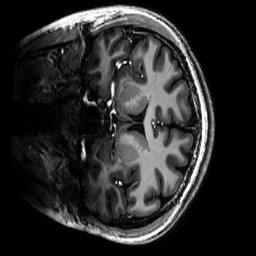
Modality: T1w
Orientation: coronal
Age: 21
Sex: female
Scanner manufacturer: siemens
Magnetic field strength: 6.98 T
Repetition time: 6 s
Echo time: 0.00299 s